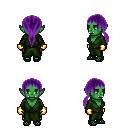
a pixel art fantasy rpg character, female body template, orc, green skin, green robe, gold greaves, purple ponytail hairstyle, gold gloves, ghillies, four views (front, back, left, right), 2x2 character sprite sheet, small pixel art, hard edges, no anti-aliasing